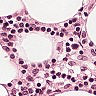
Metastatic tissue present: no